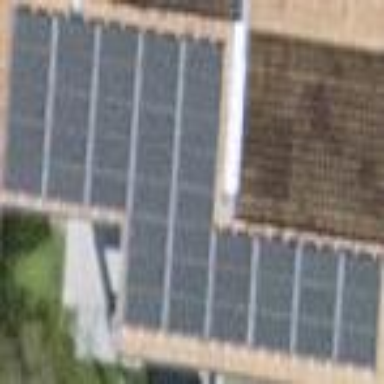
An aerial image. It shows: Solar photovoltaic panel generator.